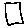
Label: square